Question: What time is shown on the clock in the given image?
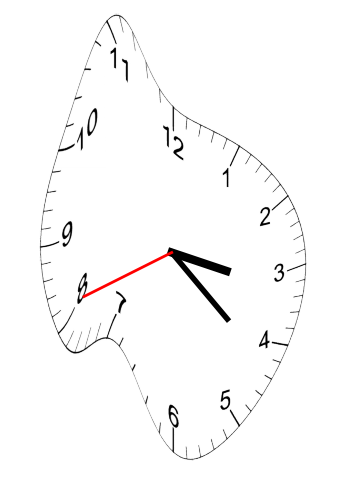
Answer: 03:21:41